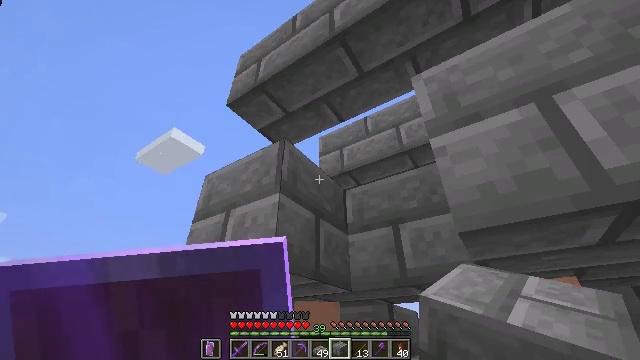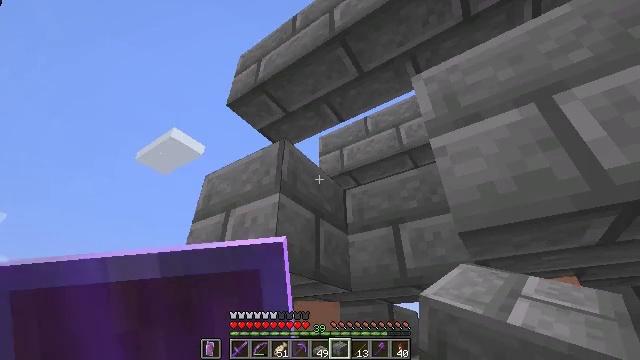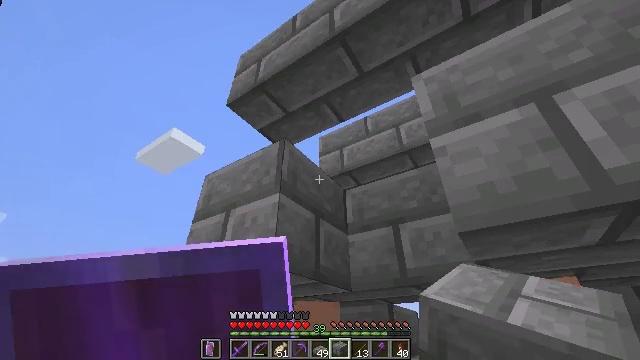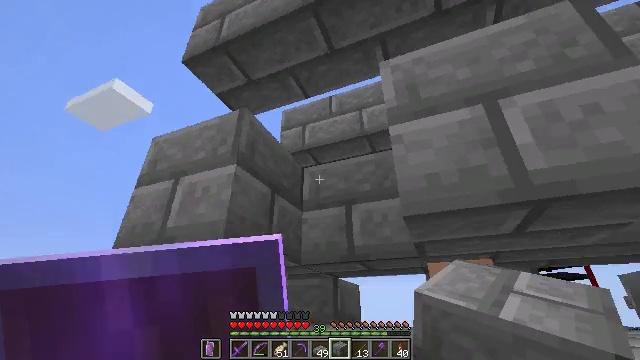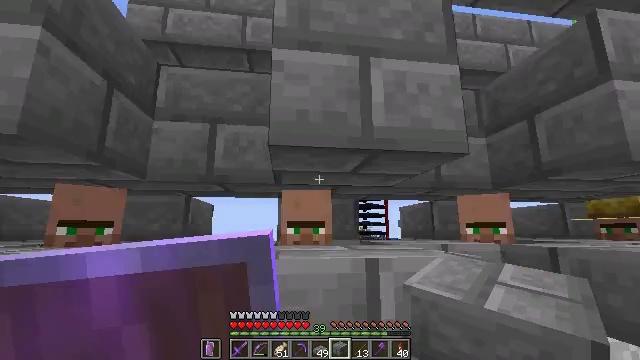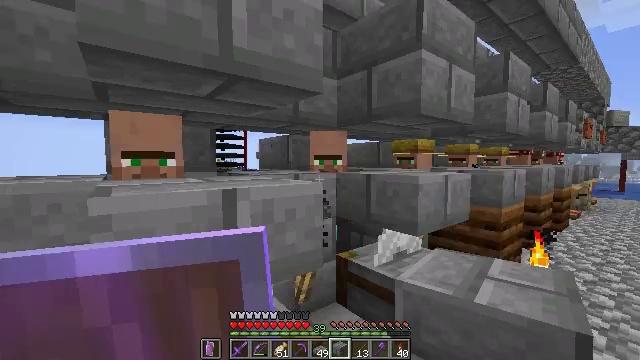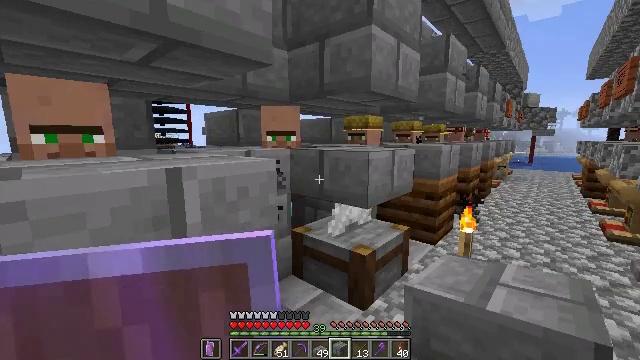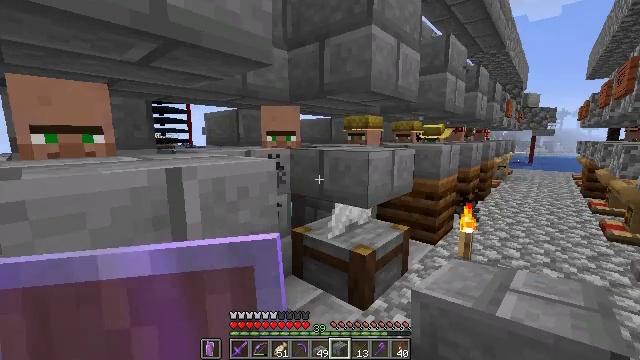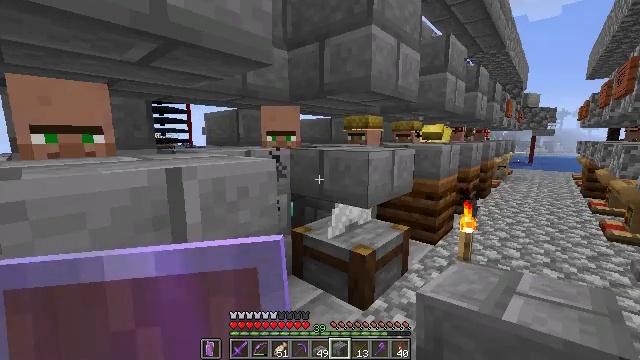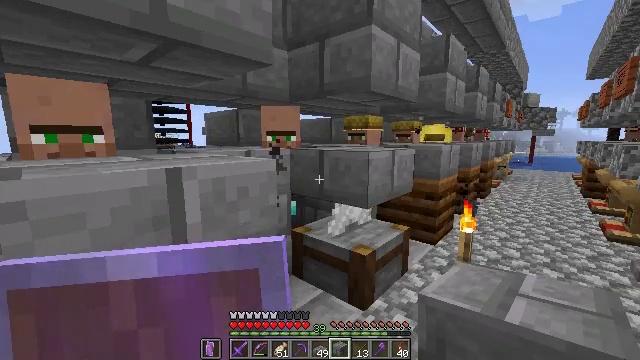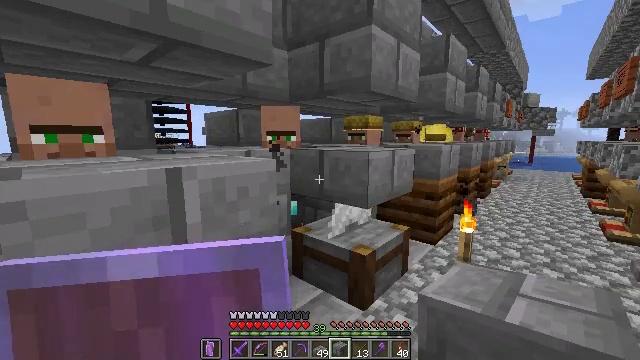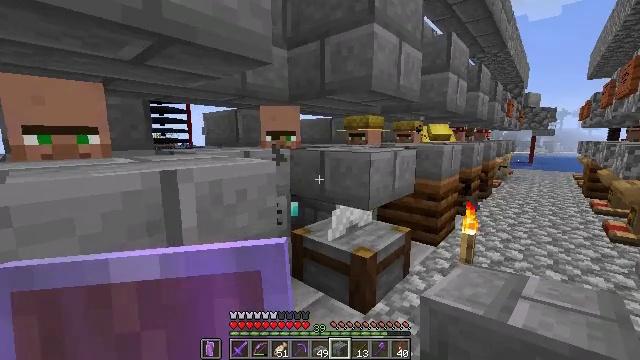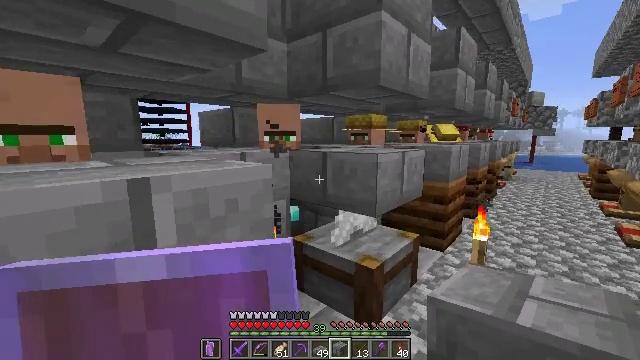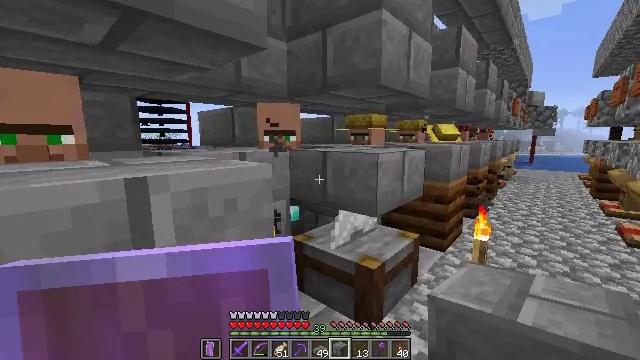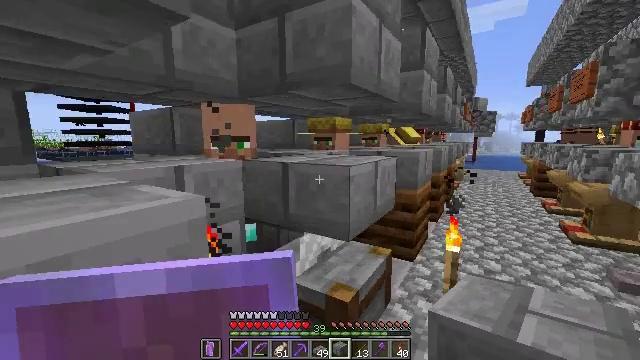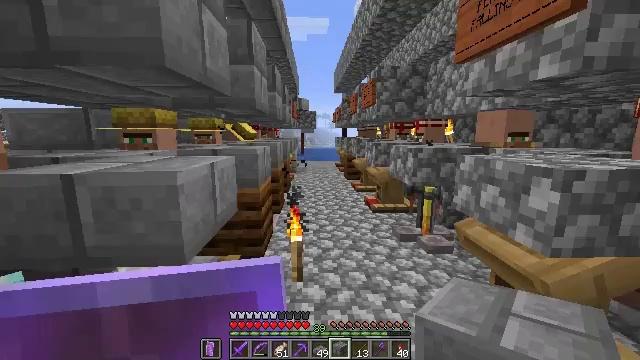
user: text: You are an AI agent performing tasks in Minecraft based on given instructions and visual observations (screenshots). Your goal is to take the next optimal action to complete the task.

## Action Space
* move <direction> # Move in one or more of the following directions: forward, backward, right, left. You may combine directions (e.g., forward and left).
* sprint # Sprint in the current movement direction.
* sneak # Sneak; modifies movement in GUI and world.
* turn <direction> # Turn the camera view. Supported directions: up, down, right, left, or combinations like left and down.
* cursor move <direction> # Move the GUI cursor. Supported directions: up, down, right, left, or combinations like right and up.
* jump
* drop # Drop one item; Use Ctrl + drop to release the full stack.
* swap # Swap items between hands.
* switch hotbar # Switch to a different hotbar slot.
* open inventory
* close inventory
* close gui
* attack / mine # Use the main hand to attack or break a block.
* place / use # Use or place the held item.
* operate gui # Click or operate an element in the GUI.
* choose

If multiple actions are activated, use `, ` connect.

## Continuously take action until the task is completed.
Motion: motion action
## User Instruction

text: Smelt clay in the furnace to get a brick.
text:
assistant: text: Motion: no_op
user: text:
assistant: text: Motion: no_op
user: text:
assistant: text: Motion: turn right and down
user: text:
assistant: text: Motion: turn right and down
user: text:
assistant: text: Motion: turn right and down
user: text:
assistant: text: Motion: turn right and down
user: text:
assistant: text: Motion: no_op
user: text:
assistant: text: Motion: no_op
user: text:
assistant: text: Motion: no_op
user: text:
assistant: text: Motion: no_op
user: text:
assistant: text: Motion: move forward
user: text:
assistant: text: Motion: move forward
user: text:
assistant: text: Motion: move forward
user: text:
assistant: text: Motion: move forward, turn right
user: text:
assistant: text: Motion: move forward, turn right and down
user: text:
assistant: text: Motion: move forward, turn right
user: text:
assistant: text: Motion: move forward and move right
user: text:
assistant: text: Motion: move forward and move right
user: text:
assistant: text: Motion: move forward and move right
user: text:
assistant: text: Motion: move forward and move right
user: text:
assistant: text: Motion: move forward and move right
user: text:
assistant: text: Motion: move forward and move right, sprint
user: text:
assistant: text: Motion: move forward, sprint
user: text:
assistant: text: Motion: move forward, sprint
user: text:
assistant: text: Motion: move forward, sprint, turn left
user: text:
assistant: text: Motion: move forward, sprint, turn left
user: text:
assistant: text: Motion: move forward, sprint, turn left
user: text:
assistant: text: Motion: move forward, sprint, turn left
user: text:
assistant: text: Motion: move forward, sprint, turn left
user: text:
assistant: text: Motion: move forward, sprint